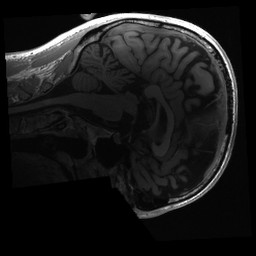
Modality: T1w
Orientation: sagittal
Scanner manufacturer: siemens
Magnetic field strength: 3 T
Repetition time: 2.3 s
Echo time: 0.00289 s